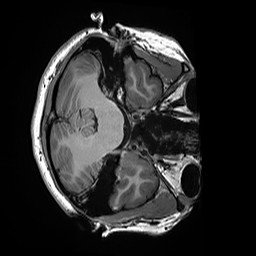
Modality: T1w
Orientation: axial
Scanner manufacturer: siemens
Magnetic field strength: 3 T
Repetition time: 2.5 s
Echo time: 0.00299 s